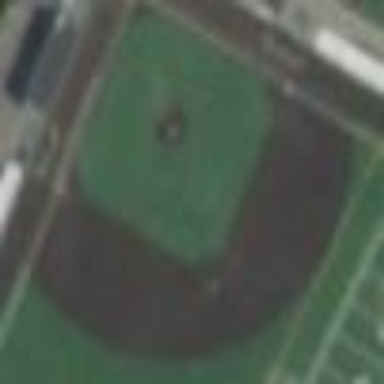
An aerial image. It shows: Baseball pitch for leisure and sports activities.